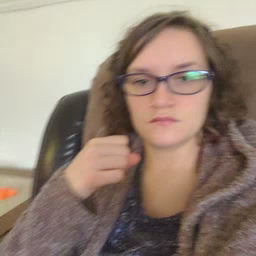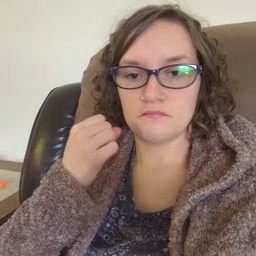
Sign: many